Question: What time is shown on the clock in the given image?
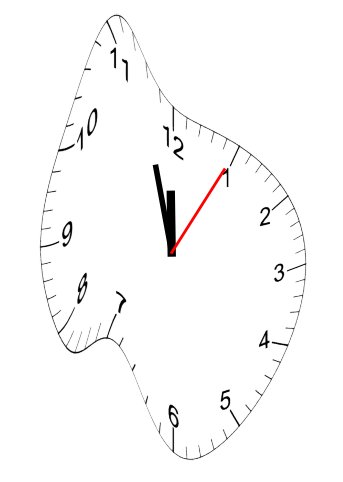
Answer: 11:57:05